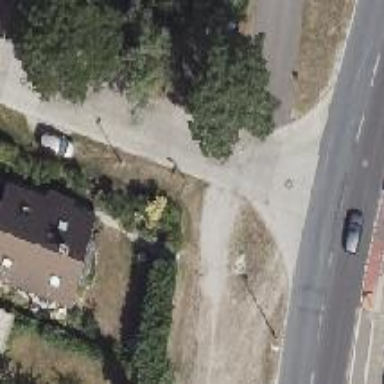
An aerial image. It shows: Residential road with concrete surface.